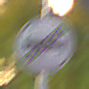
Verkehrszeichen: EndeUeberholverbot
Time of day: Night
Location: Outdoor (Urban)
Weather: PartlyCloudy
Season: NotSpecified
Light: Natural